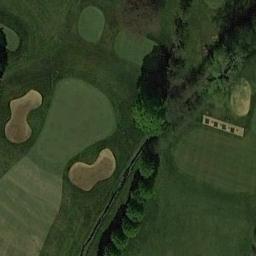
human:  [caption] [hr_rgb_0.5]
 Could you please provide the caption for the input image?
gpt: At the intersection of the three paths, There are two bunkers .

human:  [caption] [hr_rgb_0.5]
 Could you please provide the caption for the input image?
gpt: Many trees are near the golf course .

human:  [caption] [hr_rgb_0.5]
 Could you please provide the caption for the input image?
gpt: The golf course has some putting greens, Fairways, Barrier trees and three sandpits .

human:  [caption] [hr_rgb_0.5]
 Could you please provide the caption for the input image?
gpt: There are several bunkers and many trees on a large green lawn on the golf course .

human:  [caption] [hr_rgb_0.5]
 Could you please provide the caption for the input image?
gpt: There are two bunkers beside some green trees on the golf course .